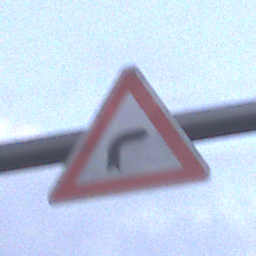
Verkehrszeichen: KurveRechts
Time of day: SunriseSunset
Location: Outdoor (Urban)
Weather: PartlyCloudy
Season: NotSpecified
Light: Natural